Question: I have a pyqt5 QTableWidget and i want to highight a specific cell of the table
For example I give row 2 and column 2, and I want that cell to be highlighted to edit,i mean for the element in blue
My Table

'''
def createTable(self):
# Create table
self.tableWidget = QTableWidget()
self.tableWidget.setRowCount(4096)
self.tableWidget.setColumnCount(16)
horizantalLabels = []
verticalLabels = []
for i in range(16):
horizantalLabels.append(funciones.tohex(i,8))
for i in range(4096):
verticalLabels.append(funciones.tohex(i*16,16))
self.tableWidget.setHorizontalHeaderLabels(horizantalLabels)
self.tableWidget.setVerticalHeaderLabels(verticalLabels)
# table selection change6
for i in range(4096):
for j in range(16):
self.tableWidget.setItem(i, j, QTableWidgetItem("00"))
self.tableWidget.setColumnWidth(j, 29)
self.tableWidget.setItemDelegate(HexDelegate())
self.tableWidget.cellChanged.connect(self.changed)
def goToPosition(self):
position = self.goTo.text()
self.tableWidget.scrollToBottom()
#print(position)
lenght = len(position)
if lenght > 3:
position_Row = position[:3]
position_Column = position[3:]
print(position_Row)
print(position_Column)
position_Row = int(position_Row, 16)
position_Column = int(position_Column,16)
print("row " + str(position_Row))
positionCell = self.tableWidget.item(position_Row, position_Column)
self.tableWidget.scrollToItem(positionCell)
'''
in the method, go to position i want to highlight the cell
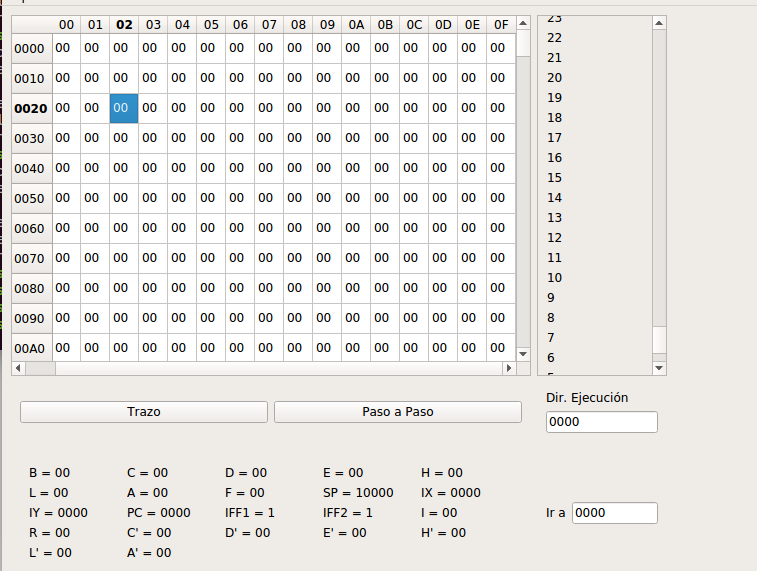
Answer: If you want to select items from a 'QTableWidget' you must use the <URL> method, this requires that the range of the selection, in your case would be the respective row and column, then I show an example:
'''
class Widget(QWidget):
def __init__(self, *args, **kwargs):
QWidget.__init__(self, *args, **kwargs)
hlayout = QHBoxLayout()
self.rbox = QSpinBox(self)
self.cbox = QSpinBox(self)
hlayout.addWidget(self.rbox)
hlayout.addWidget(self.cbox)
vlayout = QVBoxLayout(self)
vlayout.addLayout(hlayout)
nrows = 5
ncols = 5
self.rbox.setMaximum(nrows-1)
self.cbox.setMaximum(ncols-1)
self.table = QTableWidget(nrows, ncols, self)
vlayout.addWidget(self.table)
for r in range(nrows):
for c in range(nrows):
it = QTableWidgetItem("{}-{}".format(r, c))
self.table.setItem(r, c, it)
self.rbox.valueChanged.connect(self.selectItem)
self.cbox.valueChanged.connect(self.selectItem)
self.selectItem()
def selectItem(self):
self.table.clearSelection()
x = self.rbox.value()
y = self.cbox.value()
self.table.setRangeSelected(QTableWidgetSelectionRange(x, y, x, y), True)
if __name__ == '__main__':
import sys
app = QApplication(sys.argv)
w = Widget()
w.show()
sys.exit(app.exec_())
'''